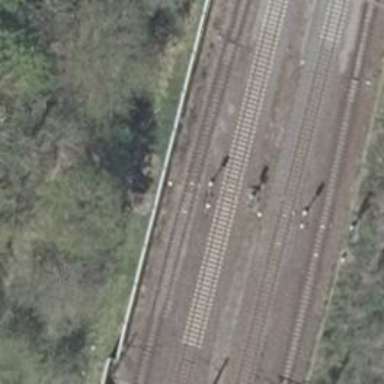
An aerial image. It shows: Rail siding with electrified contact lines for trains.